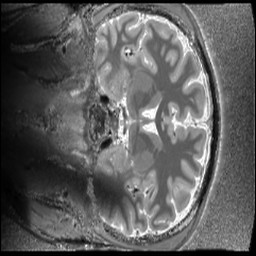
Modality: T1map
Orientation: coronal
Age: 20
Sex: male
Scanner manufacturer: siemens
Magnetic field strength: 6.98 T
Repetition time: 6 s
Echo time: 0.00283 s